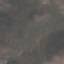
Land use / land cover: HerbaceousVegetation